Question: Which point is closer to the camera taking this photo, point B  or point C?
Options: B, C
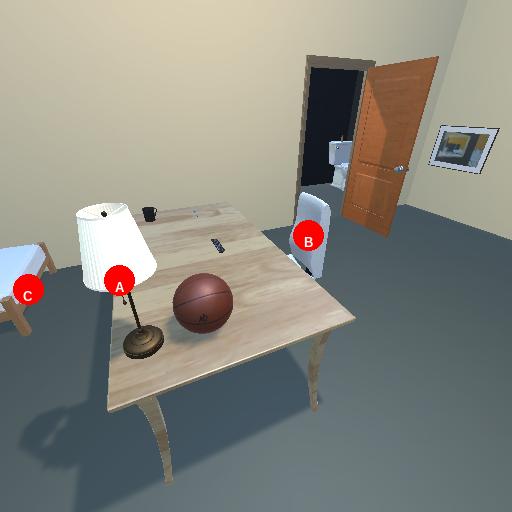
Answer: B